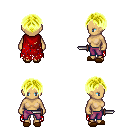
a pixel art fantasy rpg character, female body template, human, tanned skin, red tattered cape, magenta pants, gold parted hairstyle, brown slippers, dagger, four views (front, back, left, right), 2x2 character sprite sheet, small pixel art, hard edges, no anti-aliasing